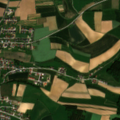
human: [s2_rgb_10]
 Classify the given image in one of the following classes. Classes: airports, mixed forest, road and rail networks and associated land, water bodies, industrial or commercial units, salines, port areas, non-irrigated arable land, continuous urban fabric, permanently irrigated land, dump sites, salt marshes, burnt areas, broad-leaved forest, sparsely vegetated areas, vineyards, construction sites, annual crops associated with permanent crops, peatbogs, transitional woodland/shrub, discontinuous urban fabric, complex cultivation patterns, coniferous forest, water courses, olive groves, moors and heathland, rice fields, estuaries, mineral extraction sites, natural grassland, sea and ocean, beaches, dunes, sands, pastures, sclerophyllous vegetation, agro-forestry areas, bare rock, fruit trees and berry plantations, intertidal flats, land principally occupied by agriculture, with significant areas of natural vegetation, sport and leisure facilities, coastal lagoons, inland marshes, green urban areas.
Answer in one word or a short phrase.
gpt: discontinuous urban fabric, non-irrigated arable land, complex cultivation patterns, land principally occupied by agriculture, with significant areas of natural vegetation, mixed forest